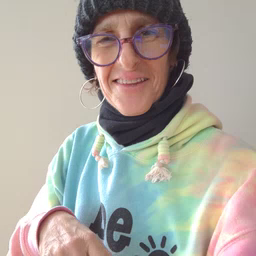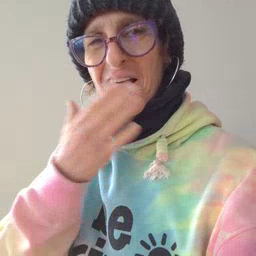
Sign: napkin